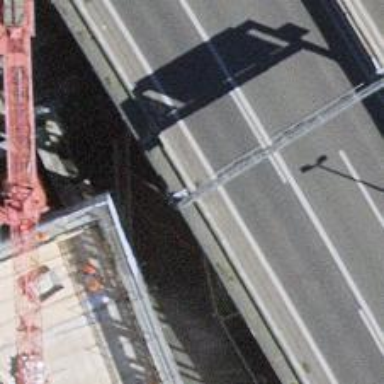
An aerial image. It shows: Bridge with gantry structure.